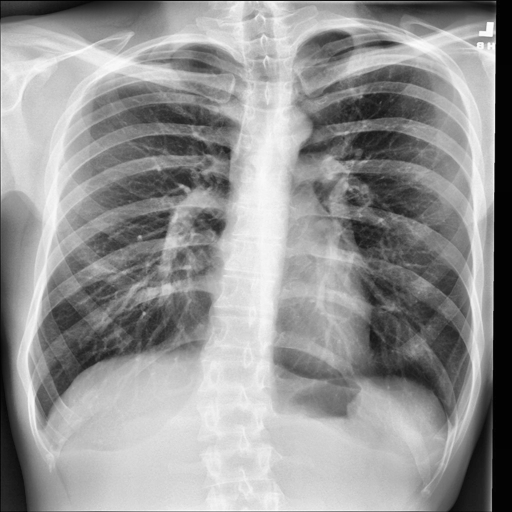
Finding: NORMAL